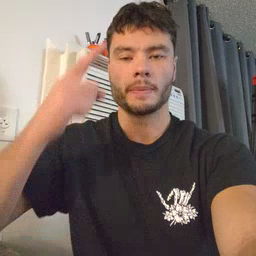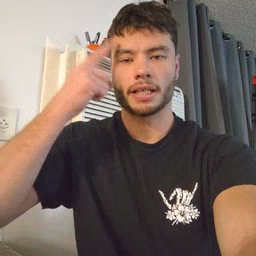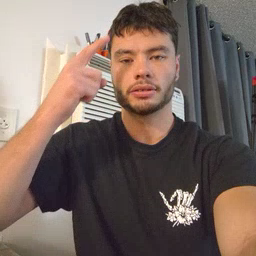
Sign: penny